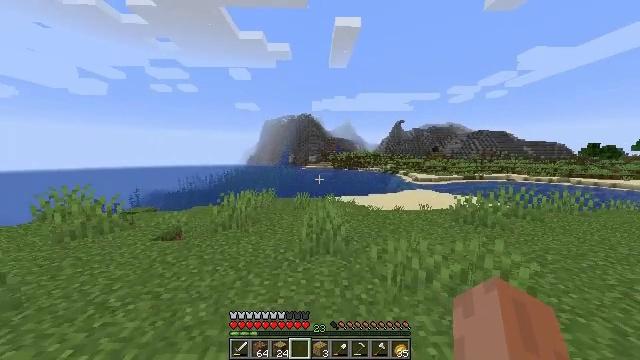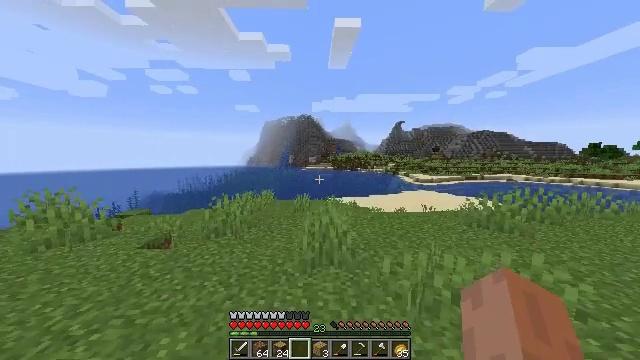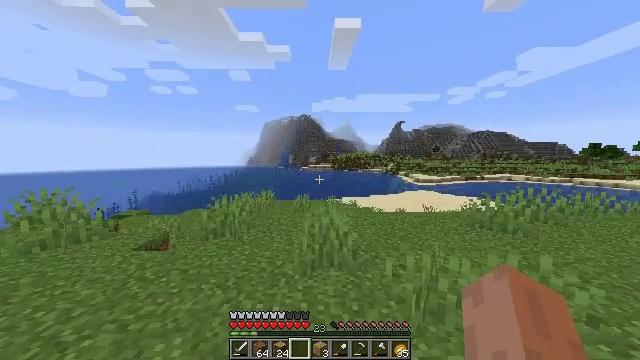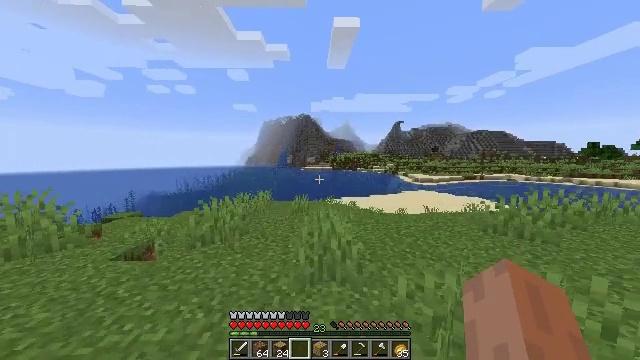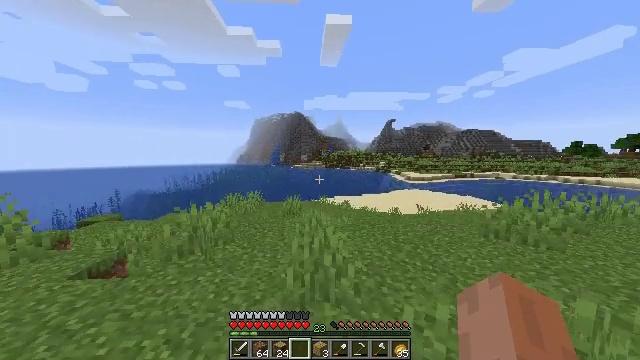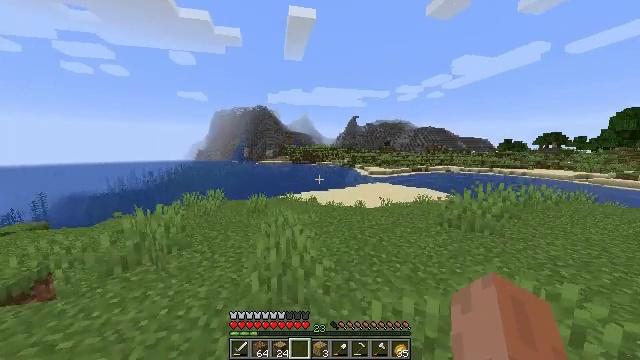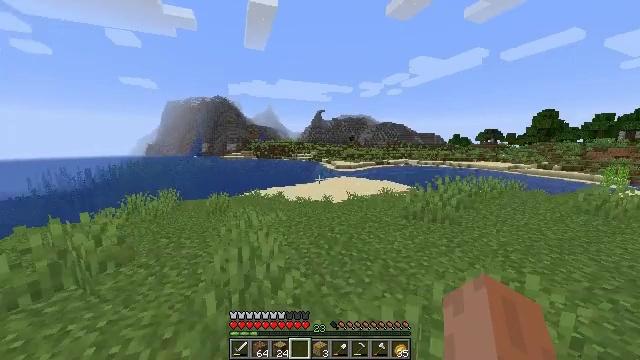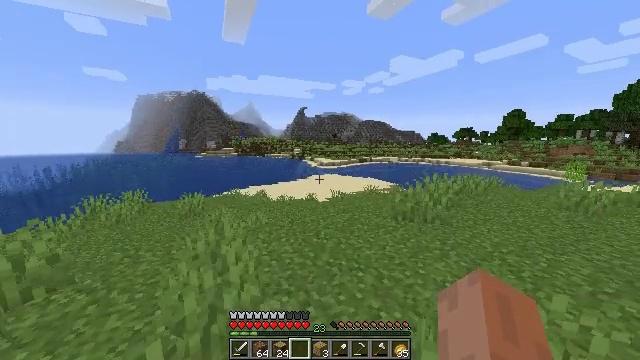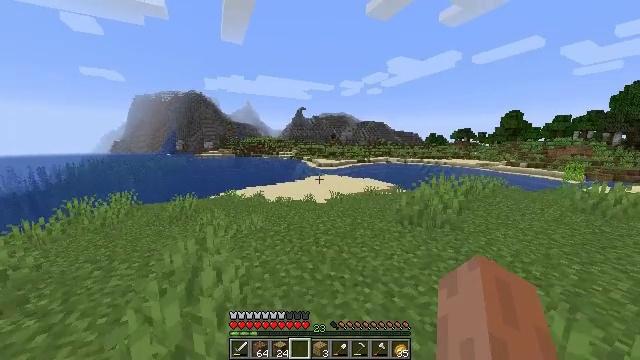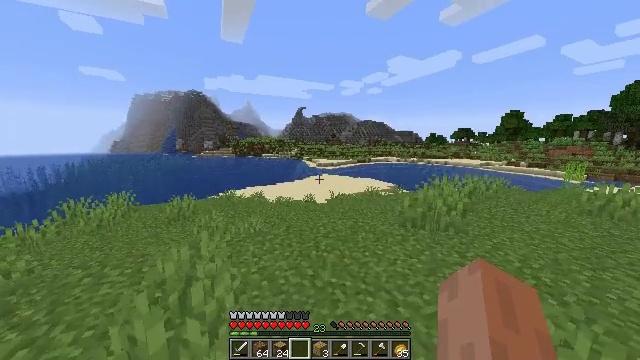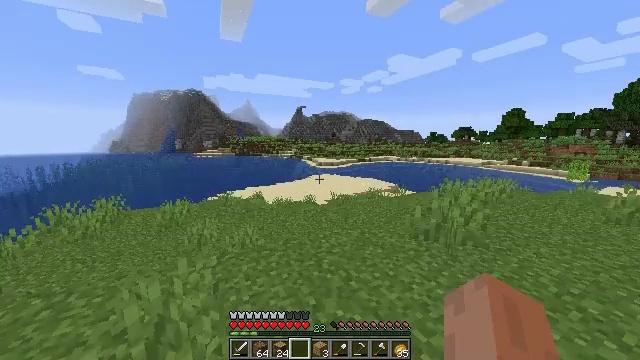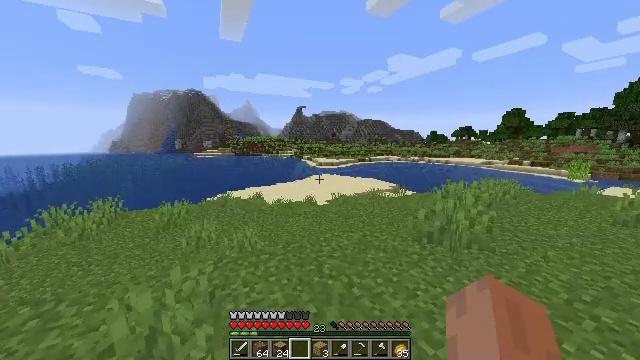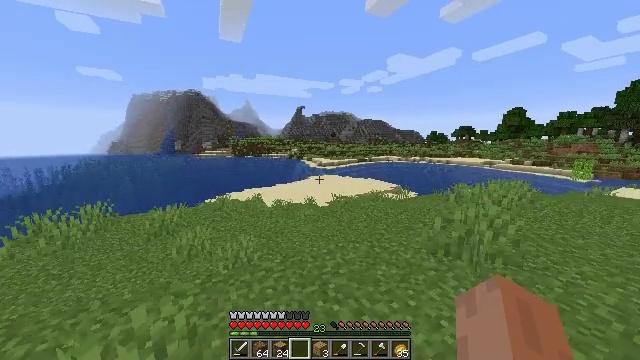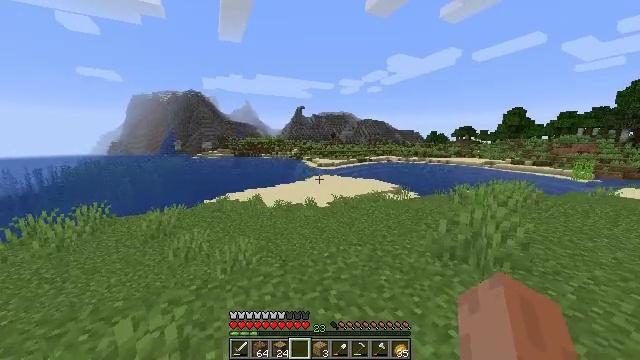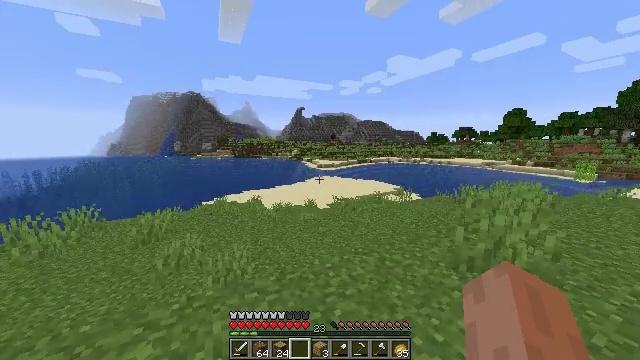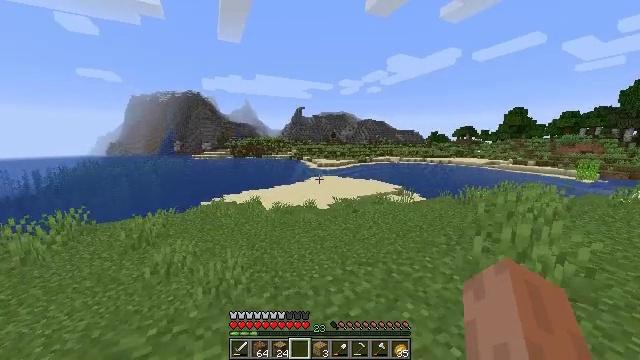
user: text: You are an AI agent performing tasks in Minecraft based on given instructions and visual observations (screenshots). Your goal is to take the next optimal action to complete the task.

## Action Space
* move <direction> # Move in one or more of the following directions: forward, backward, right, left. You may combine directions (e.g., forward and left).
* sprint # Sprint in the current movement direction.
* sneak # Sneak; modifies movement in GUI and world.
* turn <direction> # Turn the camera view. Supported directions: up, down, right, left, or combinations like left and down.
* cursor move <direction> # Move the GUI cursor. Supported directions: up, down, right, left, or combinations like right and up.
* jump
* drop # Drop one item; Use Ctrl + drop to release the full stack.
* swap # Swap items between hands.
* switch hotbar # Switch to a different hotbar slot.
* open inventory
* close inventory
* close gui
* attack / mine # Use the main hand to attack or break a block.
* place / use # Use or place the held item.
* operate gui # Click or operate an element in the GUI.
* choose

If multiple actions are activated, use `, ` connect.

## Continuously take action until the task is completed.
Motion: motion action
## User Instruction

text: Kill the cod.
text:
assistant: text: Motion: move forward
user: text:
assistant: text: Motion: move forward
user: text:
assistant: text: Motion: move forward
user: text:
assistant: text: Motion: move forward, turn right
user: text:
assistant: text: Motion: move forward, turn right and down
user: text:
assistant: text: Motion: move forward, turn right and down
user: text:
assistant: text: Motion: move forward, turn right
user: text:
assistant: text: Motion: move forward
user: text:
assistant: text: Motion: move forward
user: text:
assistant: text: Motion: move forward
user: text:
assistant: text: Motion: move forward
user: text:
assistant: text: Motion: move forward
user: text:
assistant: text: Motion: move forward
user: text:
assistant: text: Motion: move forward
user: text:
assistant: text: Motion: move forward
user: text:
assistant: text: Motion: move forward
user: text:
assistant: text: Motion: move forward, turn right
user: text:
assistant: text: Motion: move forward, turn right and down
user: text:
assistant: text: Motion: move forward, turn right
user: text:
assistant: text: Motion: move forward
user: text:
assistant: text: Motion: move forward
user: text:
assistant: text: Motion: move forward
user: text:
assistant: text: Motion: move forward
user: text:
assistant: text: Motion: move forward
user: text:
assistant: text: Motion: move forward
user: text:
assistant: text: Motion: move forward
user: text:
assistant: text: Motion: move forward
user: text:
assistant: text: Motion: move forward
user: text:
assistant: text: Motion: move forward
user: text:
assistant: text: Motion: move forward